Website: lowes
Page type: payment
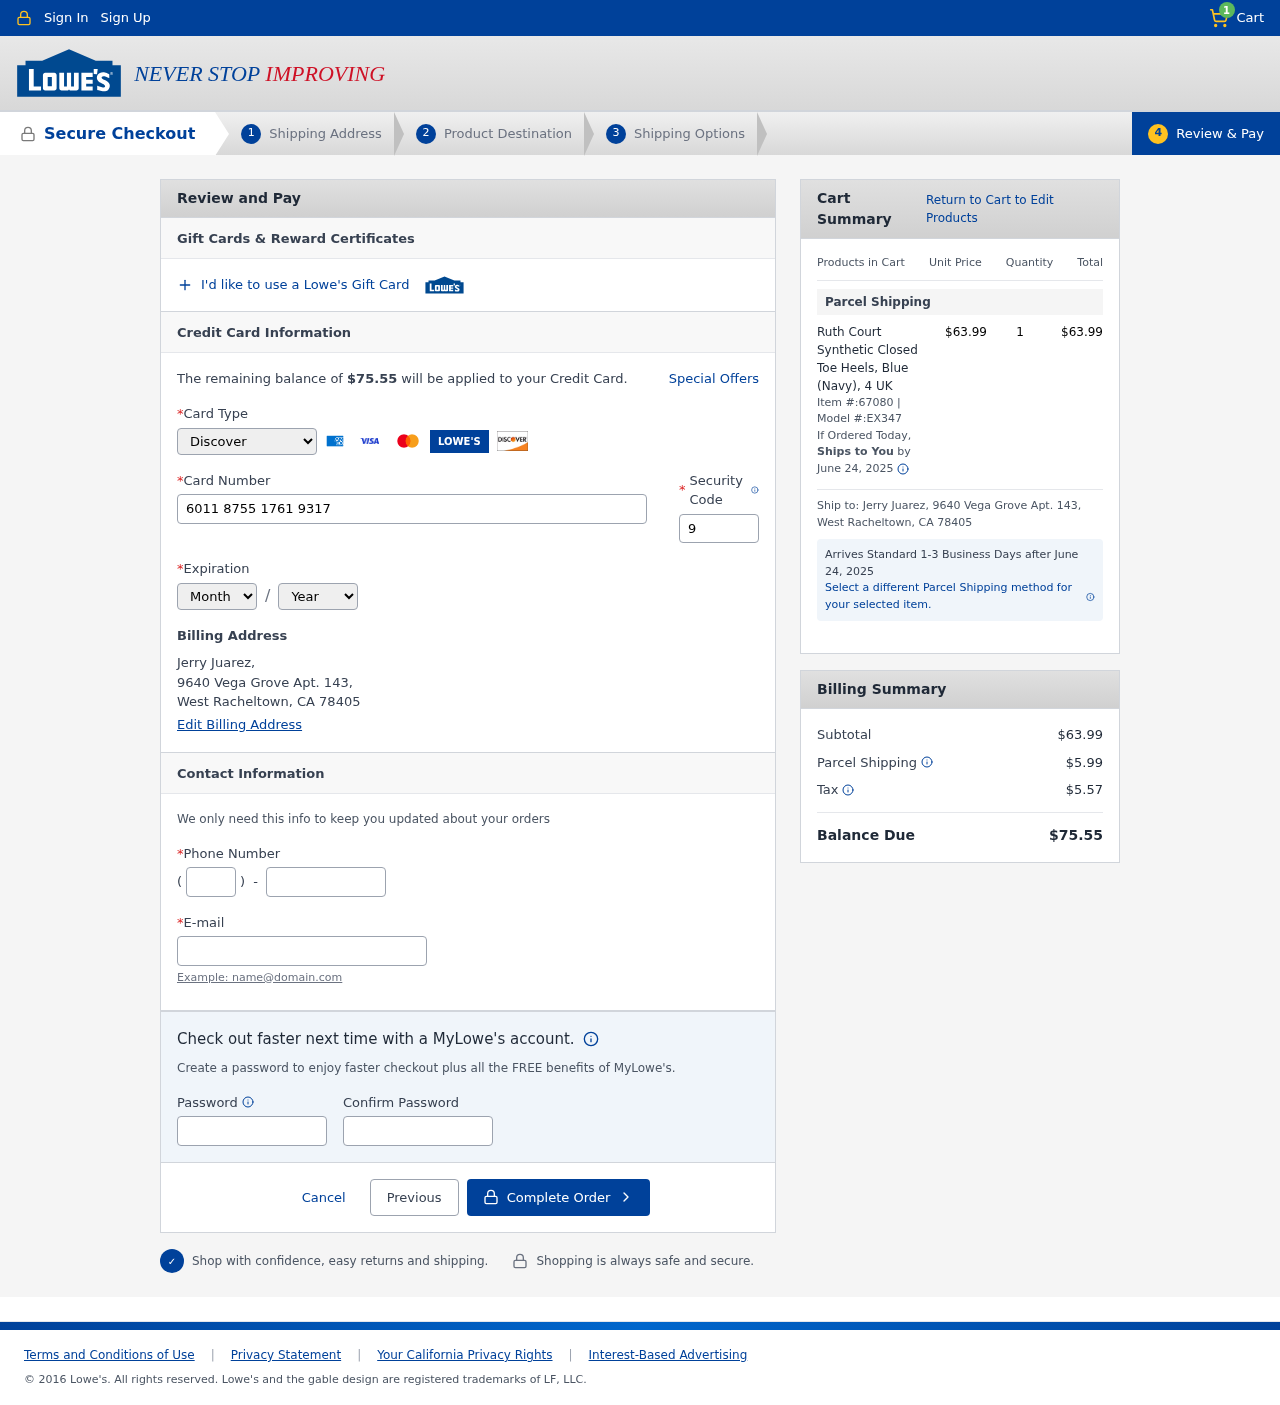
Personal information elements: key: PII_CARD_CVV
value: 936
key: PII_CARD_EXPIRY_MONTH
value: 01
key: PII_CARD_EXPIRY_YEAR
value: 26
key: PII_CARD_NUMBER
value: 6011 8755 1761 9317
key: PII_CARD_TYPE
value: Discover
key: PII_CITY_STATE_ZIP
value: West Racheltown, CA 78405
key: PII_EMAIL
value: jerry.juarez@hotmail.com
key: PII_FULLNAME
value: Jerry Juarez,
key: PII_PHONE
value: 4986685216
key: PII_PHONE_AREA
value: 498
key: PII_STREET
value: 9640 Vega Grove Apt. 143,
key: PII_FULLNAME2
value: Jerry Juarez
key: PII_STREET2
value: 9640 Vega Grove Apt. 143
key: PII_CITY_STATE_ZIP2
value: West Racheltown, CA 78405
Product elements: key: PRODUCT1_NAME
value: Ruth Court Synthetic Closed Toe Heels, Blue (Navy), 4 UK
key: PRODUCT1_PRICE
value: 63.99
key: PRODUCT1_QUANTITY
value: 1
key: PRODUCT1_ITEM
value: Item #:67080
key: PRODUCT1_MODEL
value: Model #:EX347
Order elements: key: ORDER_NUM_ITEMS
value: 1
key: ORDER_TOTAL
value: $75.55
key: ORDER_SHIPPING_DATE
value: June 24, 2025
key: ORDER_SUBTOTAL
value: $63.99
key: ORDER_SHIPPING_DATE2
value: June 24, 2025
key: ORDER_SHIPPING_COST
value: $5.99
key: ORDER_TAX
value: $5.57